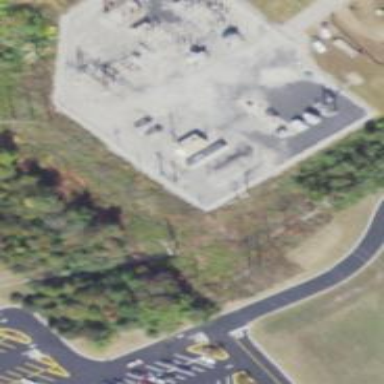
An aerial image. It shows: Power substation.